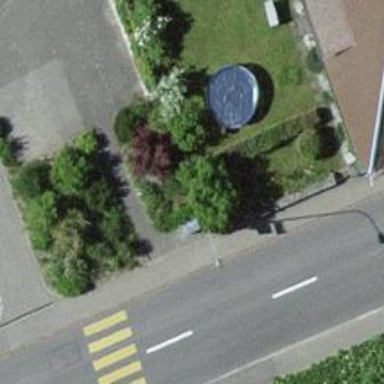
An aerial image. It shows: Bus stop with platform for public transport.